Field crop: maize
Growth stage: 1
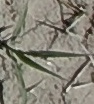
Species: sorghum